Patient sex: M
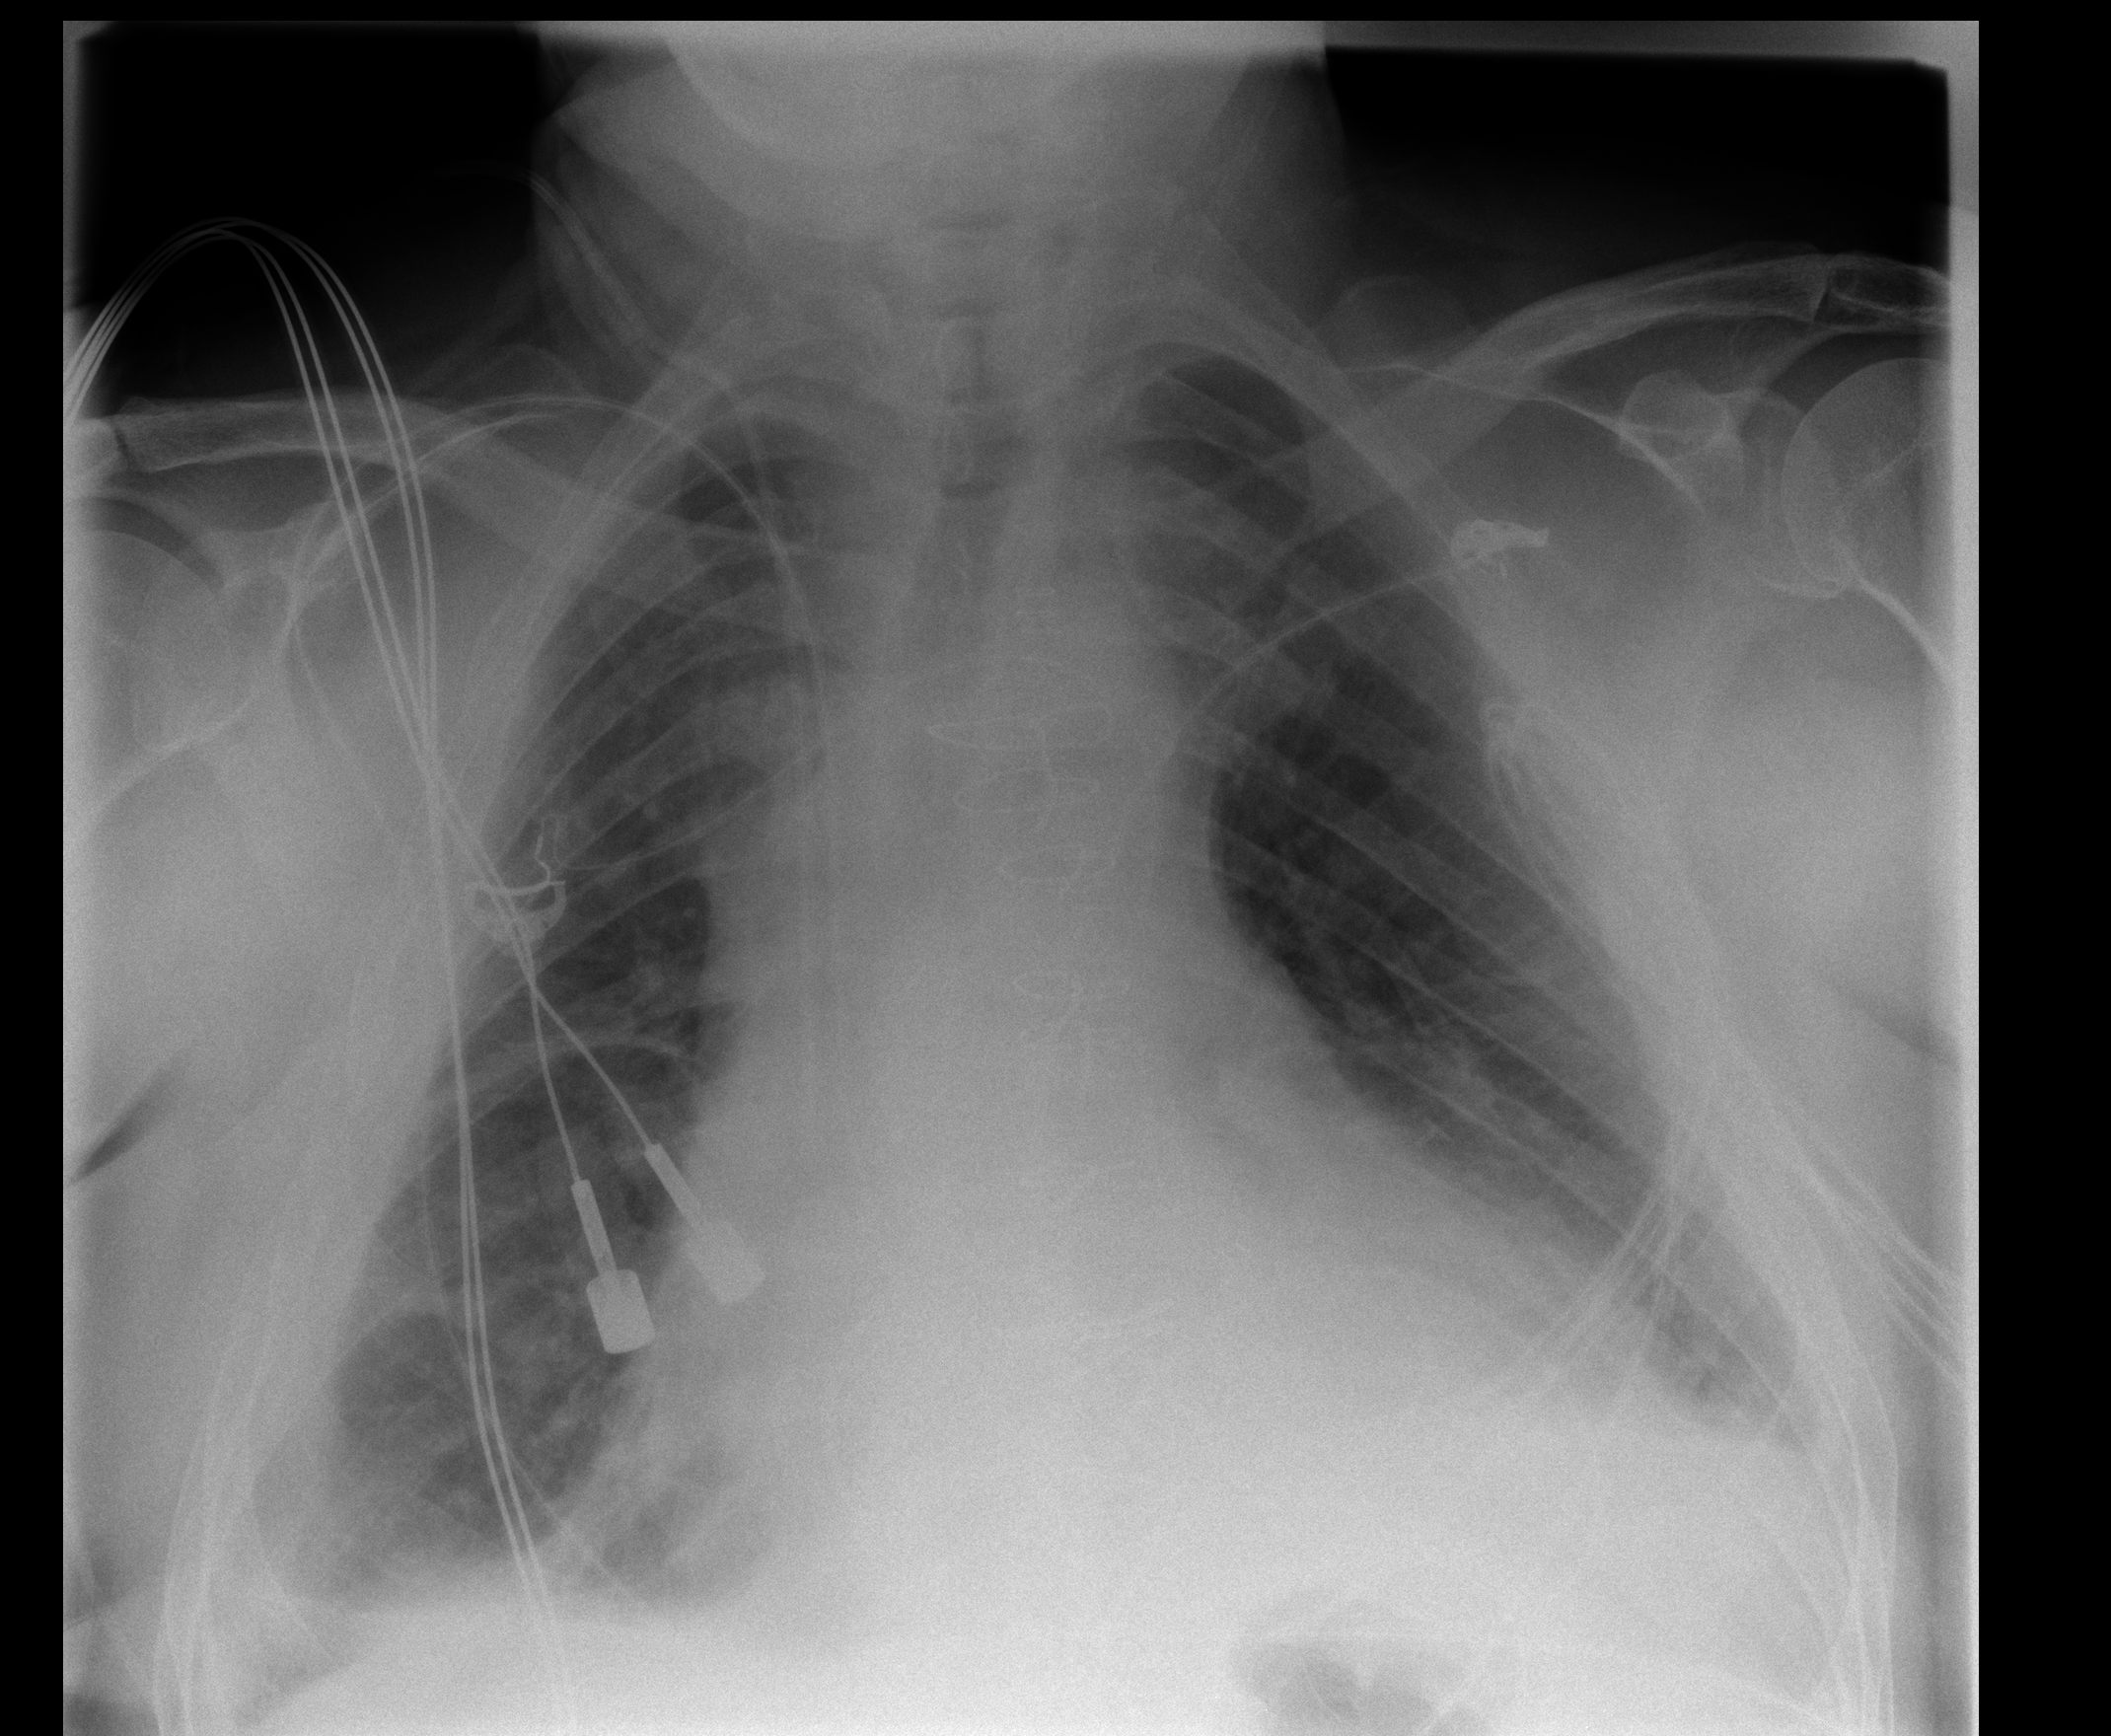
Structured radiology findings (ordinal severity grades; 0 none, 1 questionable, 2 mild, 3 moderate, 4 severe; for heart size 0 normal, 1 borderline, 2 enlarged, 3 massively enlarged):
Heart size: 2
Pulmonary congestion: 2
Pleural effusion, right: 2
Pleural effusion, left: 2
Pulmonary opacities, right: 0
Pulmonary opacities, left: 0
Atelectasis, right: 2
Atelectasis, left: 2